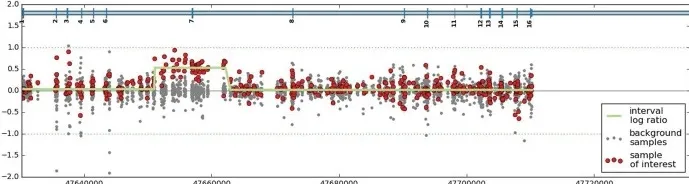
Biallelic MUTYH mutation and likely pathogenic deletion in MSH2. (B) Array CGH image. Red dots indicate the relevant clinical sample's log2 ratio confirming duplication of exon 7 in MSH2. Gray dots indicate the log2 ratios for seven other control samples. The green line indicates the segmentation by the DNA copy R package.
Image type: pathology (immunostaining)